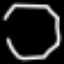
Label: octagon